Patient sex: F
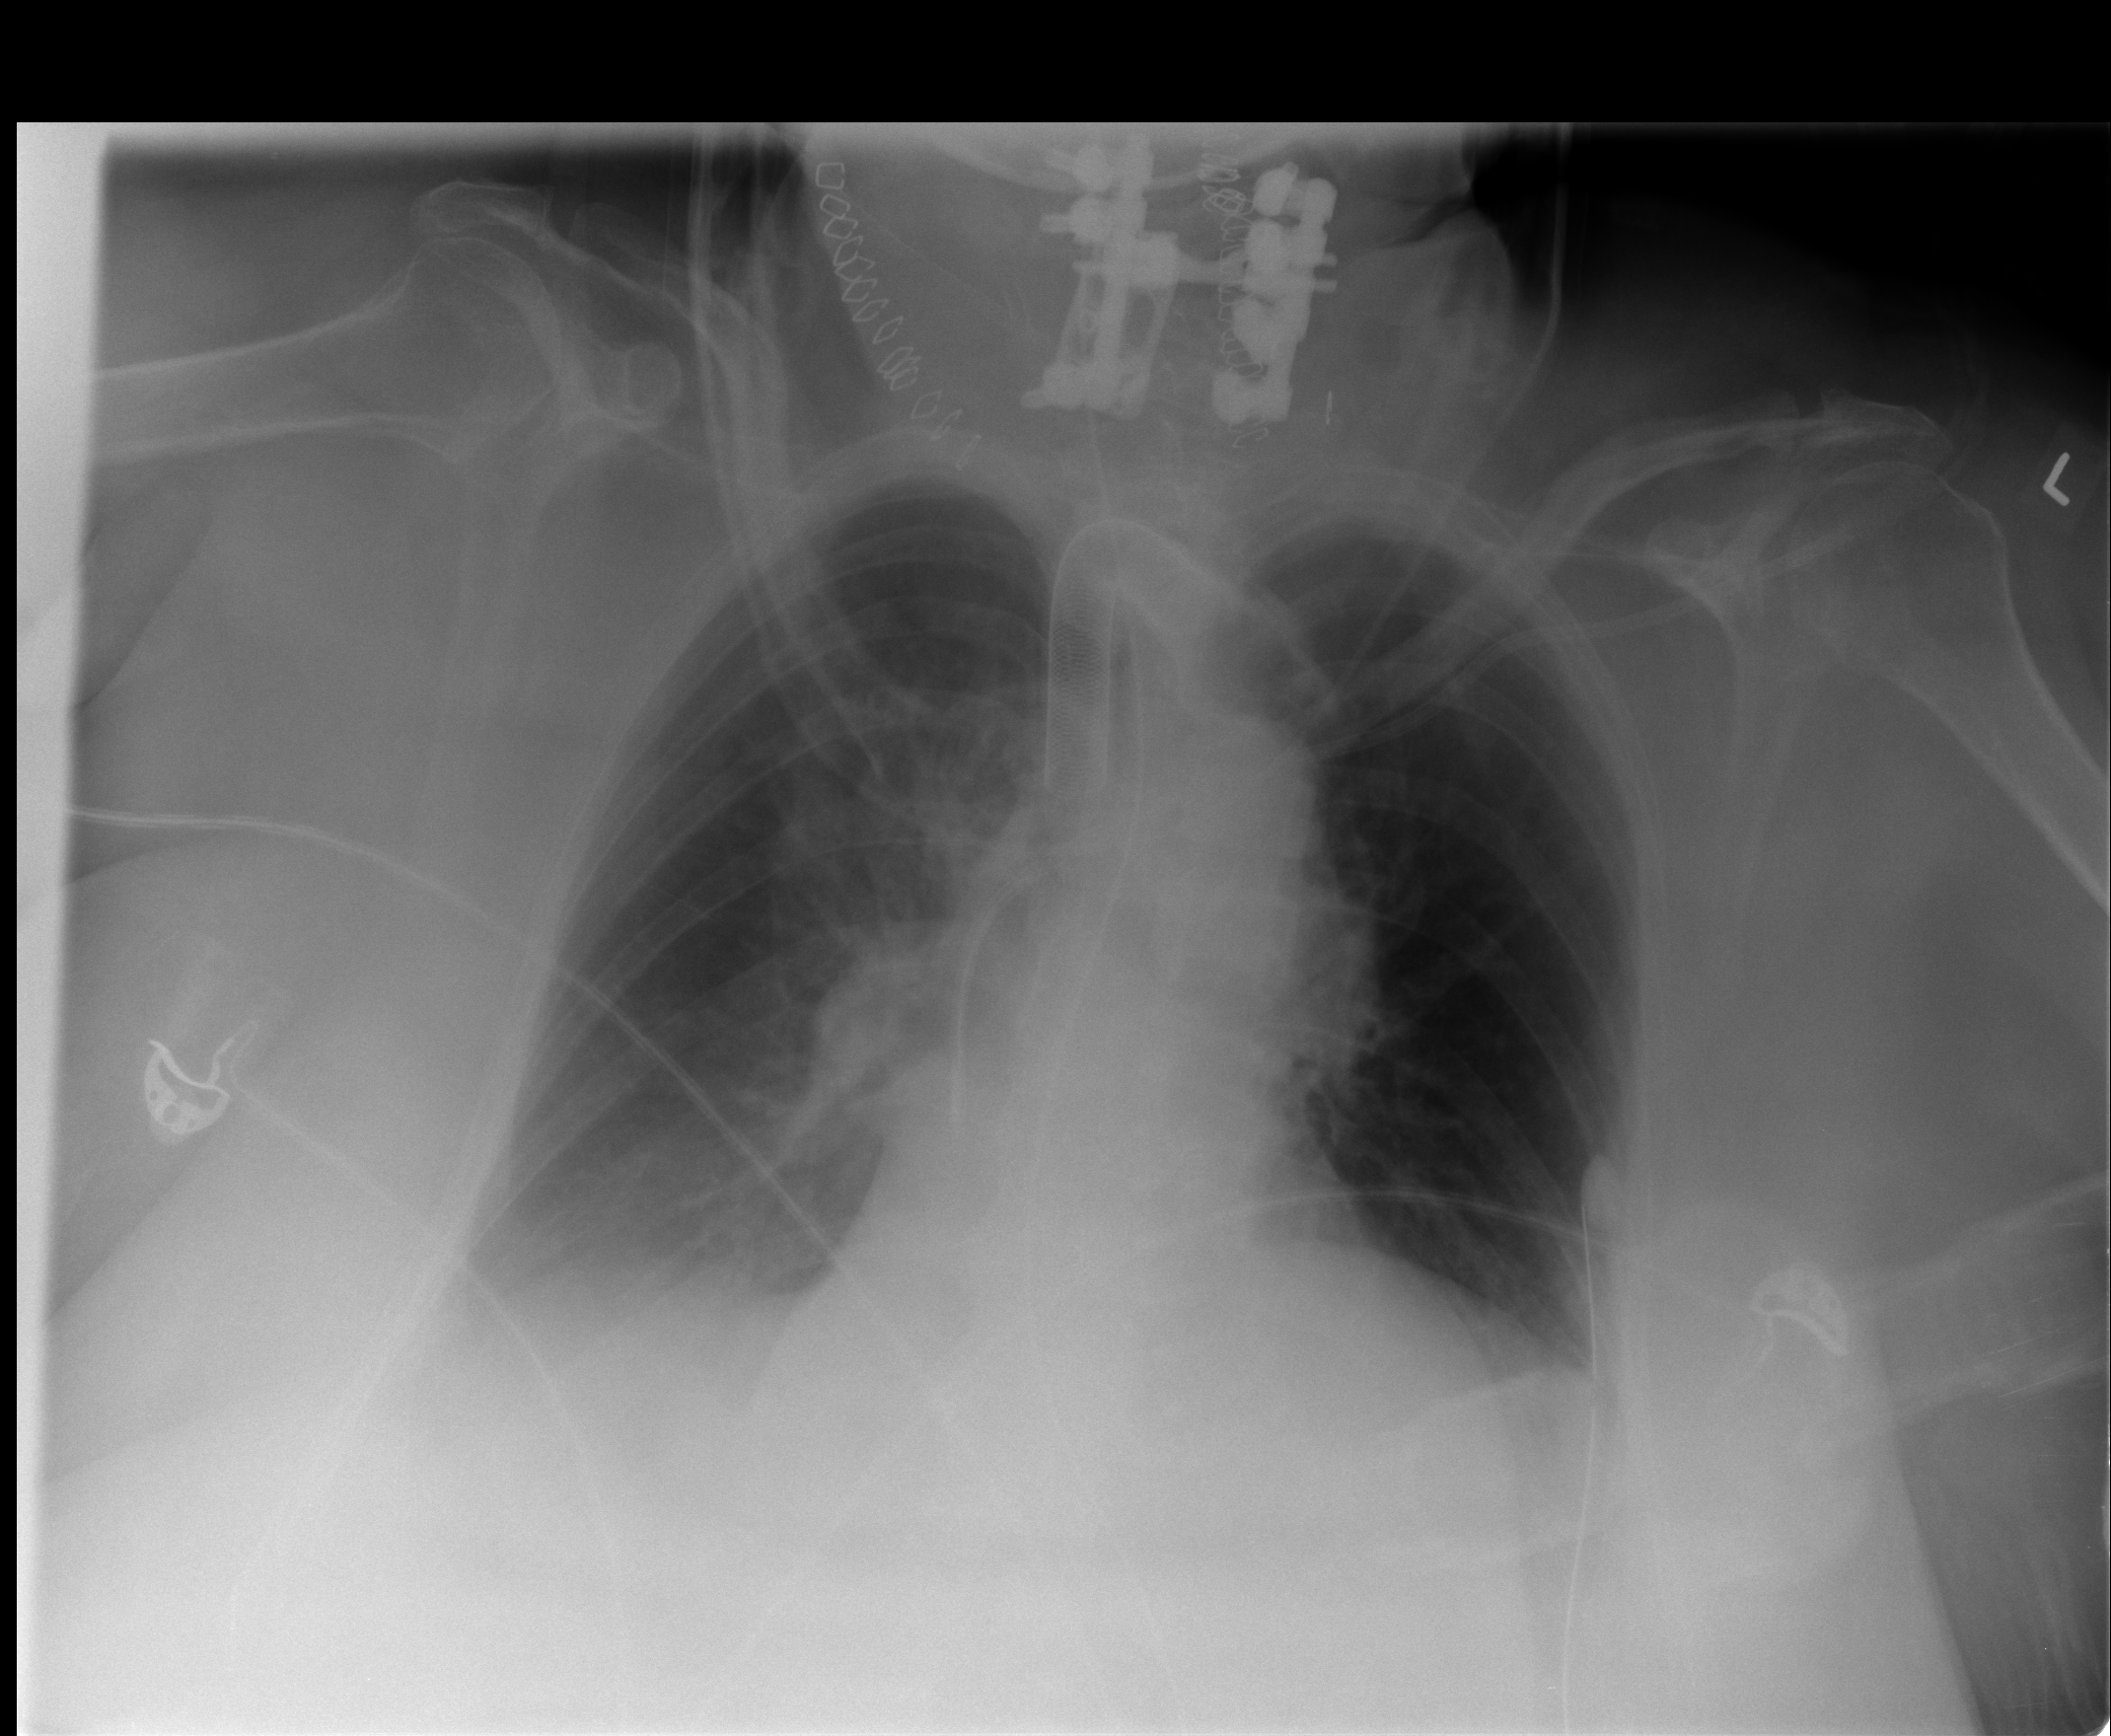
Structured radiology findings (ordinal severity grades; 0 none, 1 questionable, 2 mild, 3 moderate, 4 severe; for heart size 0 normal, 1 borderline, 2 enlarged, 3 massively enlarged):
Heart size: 2
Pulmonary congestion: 2
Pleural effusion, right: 1
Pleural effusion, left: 0
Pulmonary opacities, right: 1
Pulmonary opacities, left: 0
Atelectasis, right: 2
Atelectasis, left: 1